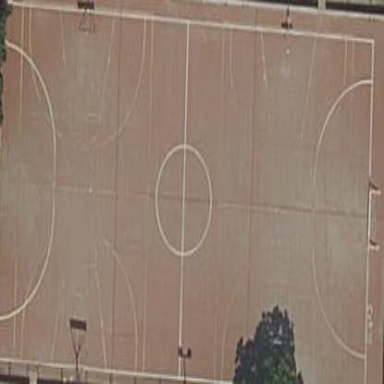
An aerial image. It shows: Soccer pitch for outdoor sports and leisure activities.